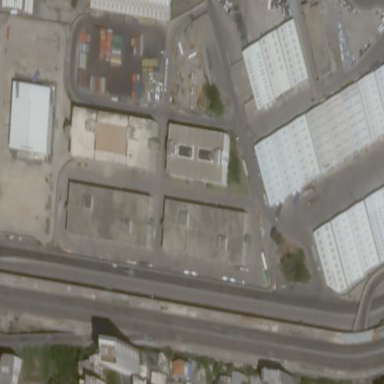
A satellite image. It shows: Industrial area.